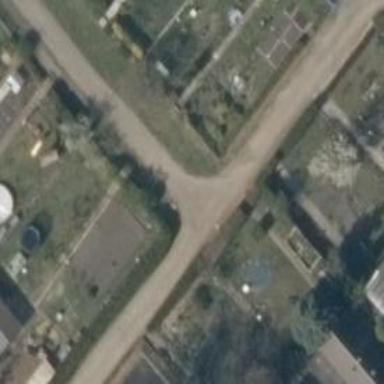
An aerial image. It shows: Compacted footway.